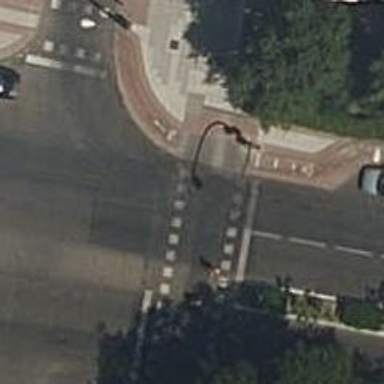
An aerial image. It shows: Traffic signals at road crossing.